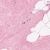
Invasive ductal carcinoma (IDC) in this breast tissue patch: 0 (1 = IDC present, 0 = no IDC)